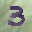
Label: 3